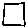
Label: square